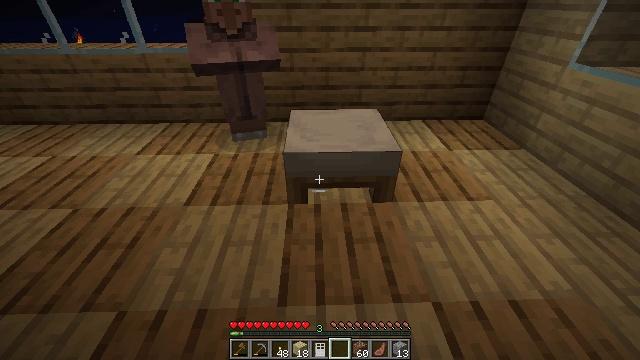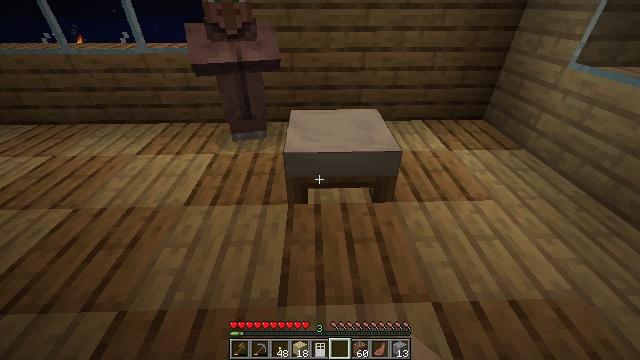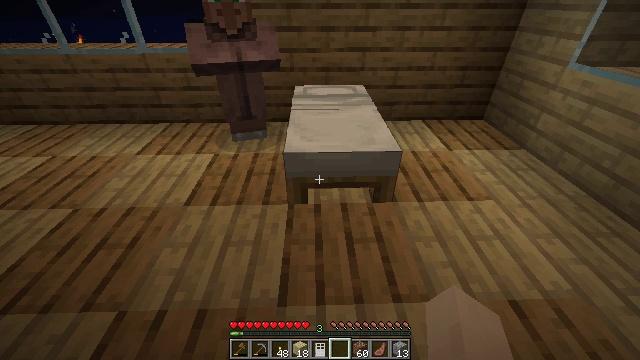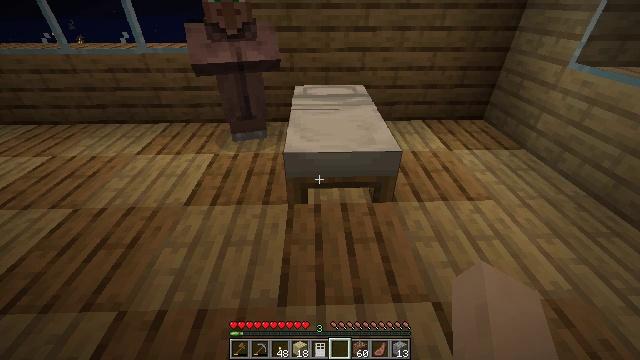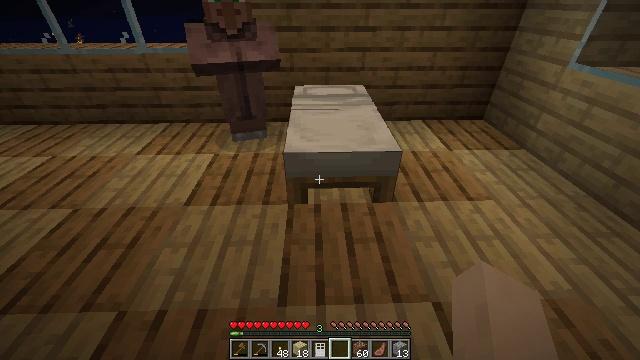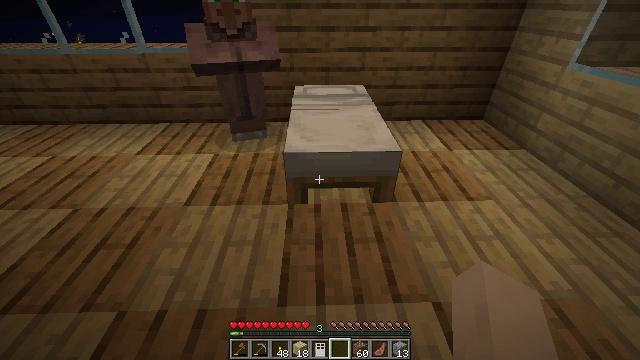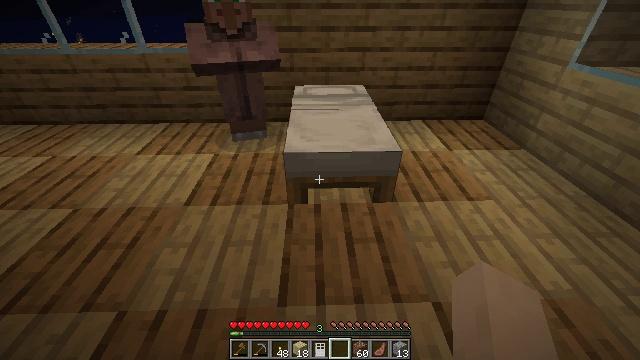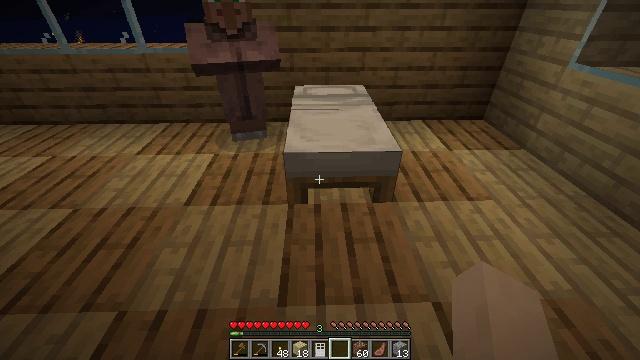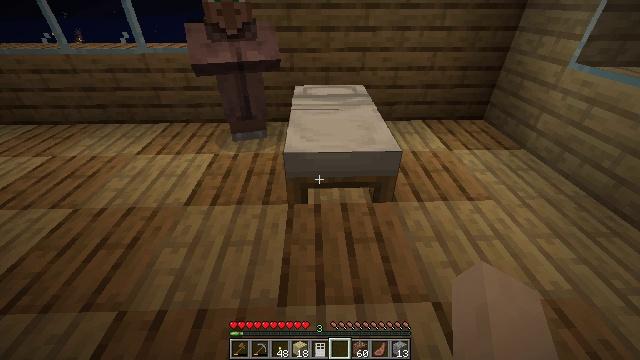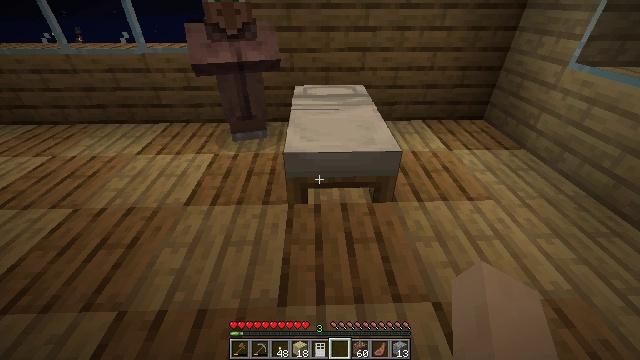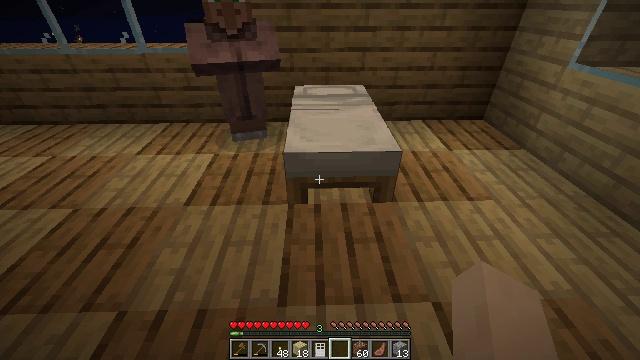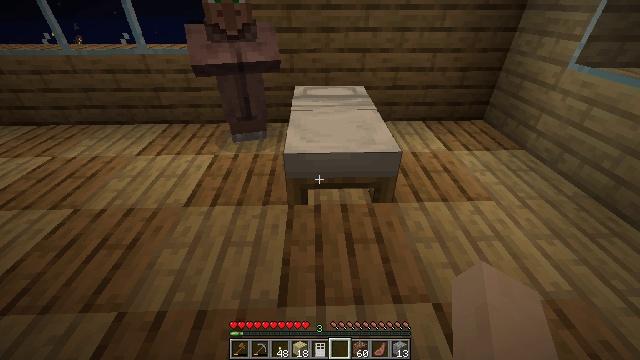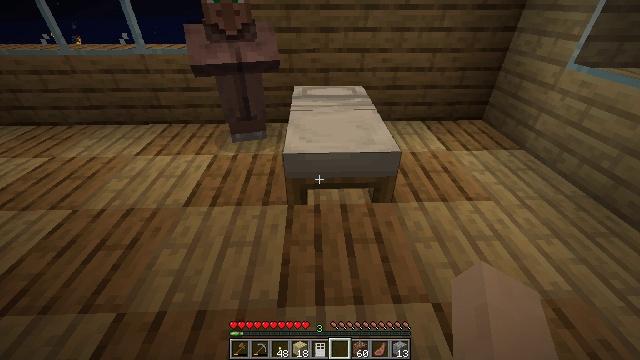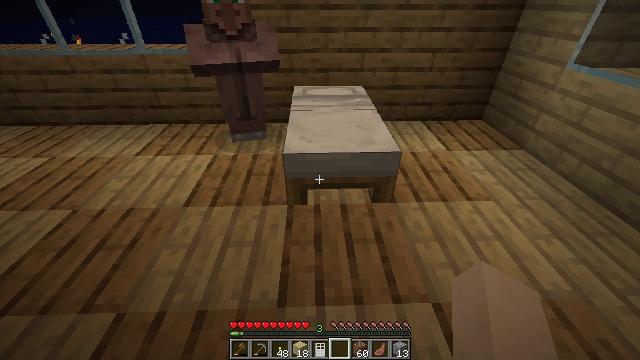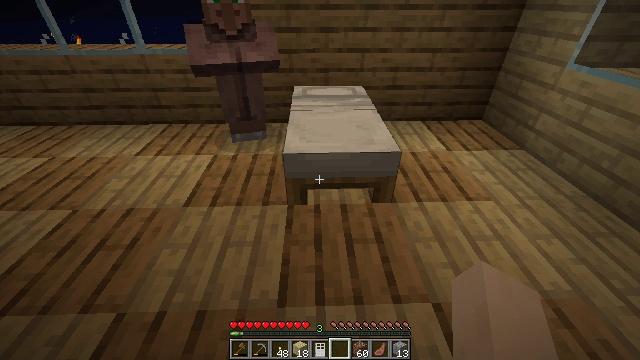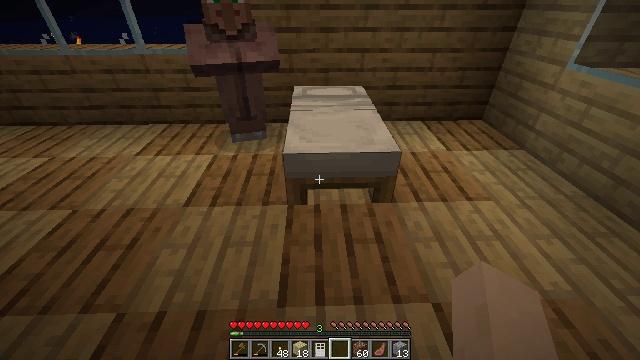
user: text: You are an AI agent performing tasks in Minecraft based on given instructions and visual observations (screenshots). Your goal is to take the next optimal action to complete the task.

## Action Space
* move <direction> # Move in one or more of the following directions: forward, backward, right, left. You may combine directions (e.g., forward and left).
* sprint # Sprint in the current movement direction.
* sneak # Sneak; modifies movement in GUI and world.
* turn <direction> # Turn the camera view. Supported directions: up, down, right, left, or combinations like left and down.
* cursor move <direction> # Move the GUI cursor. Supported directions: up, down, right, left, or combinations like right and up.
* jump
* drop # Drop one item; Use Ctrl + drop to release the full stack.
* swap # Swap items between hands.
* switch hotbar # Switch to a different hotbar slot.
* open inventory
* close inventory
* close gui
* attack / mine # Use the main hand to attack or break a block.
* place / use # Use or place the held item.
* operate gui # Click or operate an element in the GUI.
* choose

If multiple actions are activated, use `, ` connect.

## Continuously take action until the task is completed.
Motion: motion action
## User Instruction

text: Drop a cooked beef.
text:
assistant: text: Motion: no_op
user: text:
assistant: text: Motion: no_op
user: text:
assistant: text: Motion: no_op
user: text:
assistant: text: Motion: no_op
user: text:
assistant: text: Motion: no_op
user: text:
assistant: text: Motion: no_op
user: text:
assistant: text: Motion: no_op
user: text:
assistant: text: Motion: no_op
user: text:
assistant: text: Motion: no_op
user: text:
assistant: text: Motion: no_op
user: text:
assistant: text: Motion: no_op
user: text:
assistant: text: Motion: no_op
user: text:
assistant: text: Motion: no_op
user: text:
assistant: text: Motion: no_op
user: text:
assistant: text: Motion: no_op
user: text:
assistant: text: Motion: no_op
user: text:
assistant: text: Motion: no_op
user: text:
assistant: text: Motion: no_op
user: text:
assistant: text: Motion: no_op
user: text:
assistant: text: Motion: no_op
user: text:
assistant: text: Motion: move forward
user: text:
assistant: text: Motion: move forward
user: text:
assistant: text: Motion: move forward
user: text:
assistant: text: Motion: move forward
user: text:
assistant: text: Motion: move forward
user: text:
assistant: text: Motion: move forward
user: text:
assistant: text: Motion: move forward
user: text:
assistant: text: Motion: move forward
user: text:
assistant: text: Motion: move forward
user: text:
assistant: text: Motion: move forward